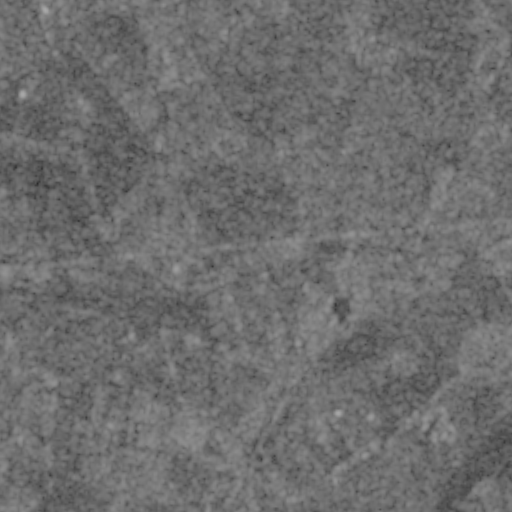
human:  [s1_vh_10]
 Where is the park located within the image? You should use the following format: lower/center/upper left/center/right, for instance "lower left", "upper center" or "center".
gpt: The park is located in the lower center of the image.
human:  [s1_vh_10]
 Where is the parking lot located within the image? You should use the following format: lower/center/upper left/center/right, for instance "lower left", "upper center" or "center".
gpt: The parking lot is located in the lower center of the image.
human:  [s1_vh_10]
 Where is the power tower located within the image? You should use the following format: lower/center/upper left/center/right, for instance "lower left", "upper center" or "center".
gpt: There is no power tower in the image.

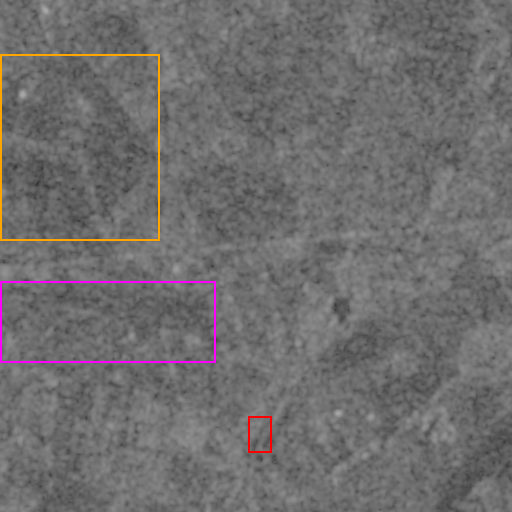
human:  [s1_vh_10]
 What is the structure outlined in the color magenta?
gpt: The structure outlined in magenta is an airport.
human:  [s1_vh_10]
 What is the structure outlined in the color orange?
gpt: The structure outlined in orange is a crop field.
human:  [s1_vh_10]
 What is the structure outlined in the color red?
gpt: The structure outlined in red is a park.
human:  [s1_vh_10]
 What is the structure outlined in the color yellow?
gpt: There is no yellow outline.